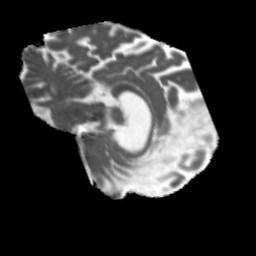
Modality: MD
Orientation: sagittal
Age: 71
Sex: male
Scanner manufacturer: siemens
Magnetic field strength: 3 T
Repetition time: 5.47 s
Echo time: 0.0854 s